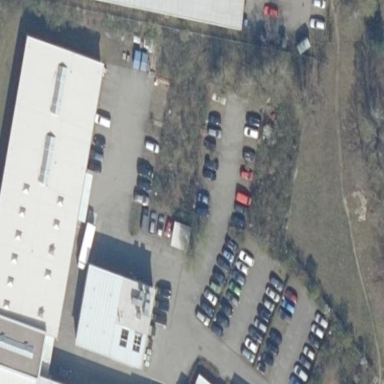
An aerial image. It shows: Parking area.